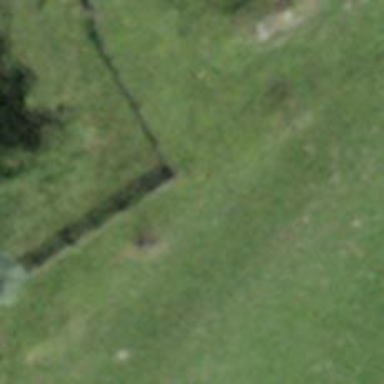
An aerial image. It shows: Fence is in the image.